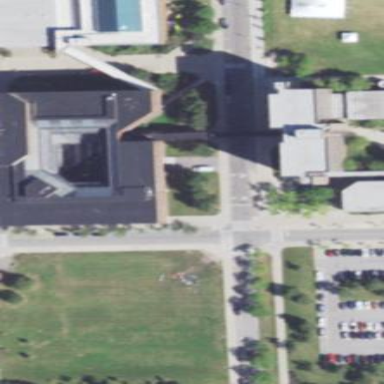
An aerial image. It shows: University building with library inside.